Interaction volume radius: 10 \u00c5
Interaction volume height: 30 \u00c5
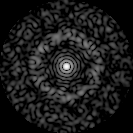
Disorder parameter: 0.8425